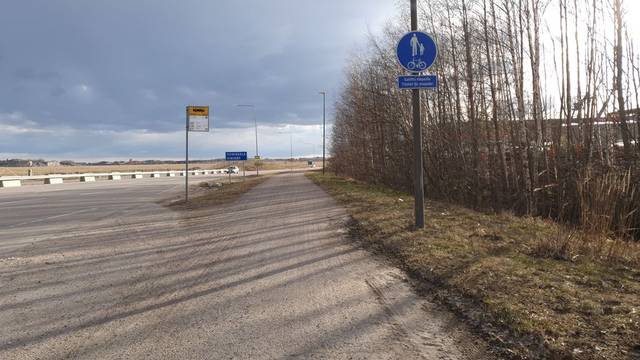
Region: Finland
Coordinates: 60.322, 24.916